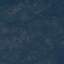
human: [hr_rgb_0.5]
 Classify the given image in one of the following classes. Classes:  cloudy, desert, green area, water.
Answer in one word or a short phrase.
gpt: green area